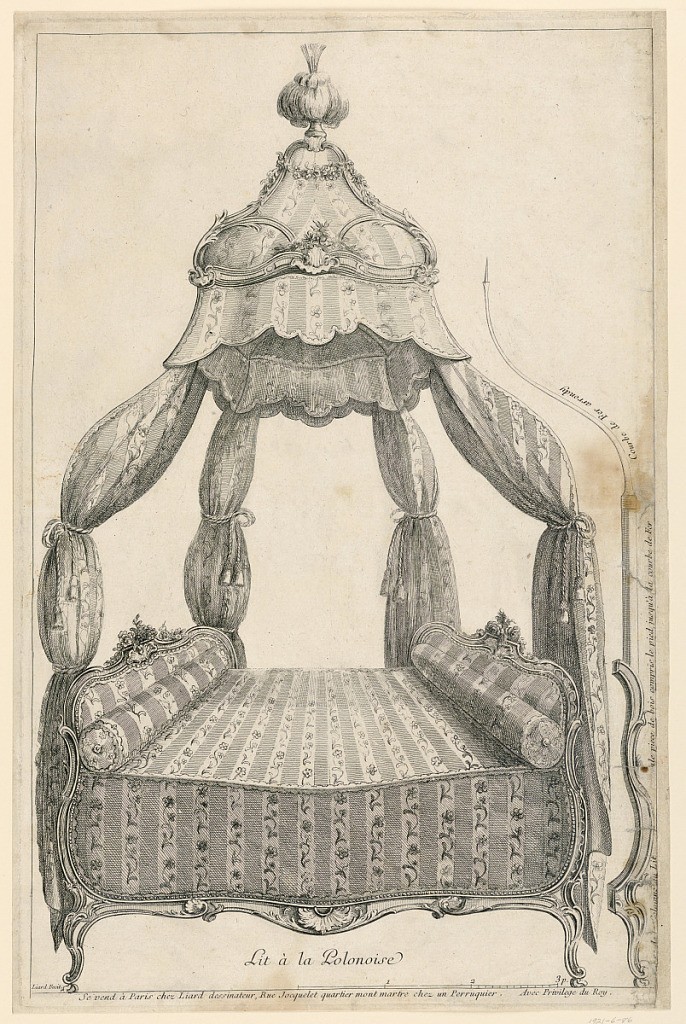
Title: A Bed
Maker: Matthew Liard, English, ca. 1736–1782
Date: ca. 1765
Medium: Engraving on paper
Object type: Print
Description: A bed with a canopy furnished with upholstery and drapery. At right elevation of headboard and canopy support shown.